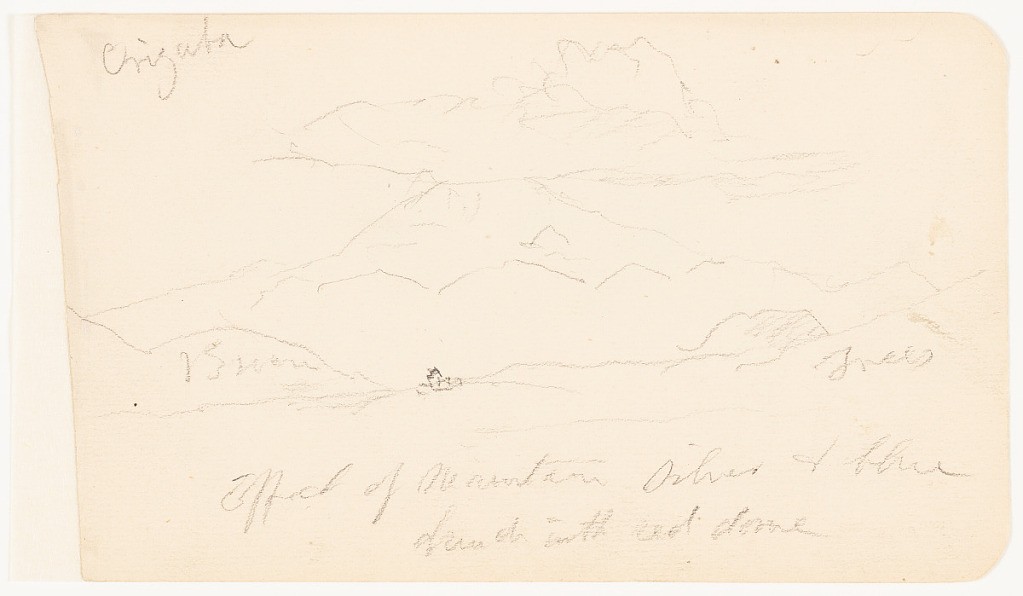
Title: Orizaba, Mexico
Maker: Frederic Edwin Church, American, 1826–1900
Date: February–April 1889
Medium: Graphite on off-white wove paper; verso: graphite
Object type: Drawing
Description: Landscape sketch showing a view of the city of Orizaba, Mexico, and surrounding mountains. In the middle distance at center, a large church with a red dome--possibly the Parroquia de San Juan de Dios--is visible atop a short prominence. Mountain ranges surround the city, with the immense peak known as Tres Cruces shown in the background at center, capped by a loosely rendered bank of clouds.

Verso: Atmosphere sketch from Mexico showing a view of the sun shining through a thin layer of hazy clouds.